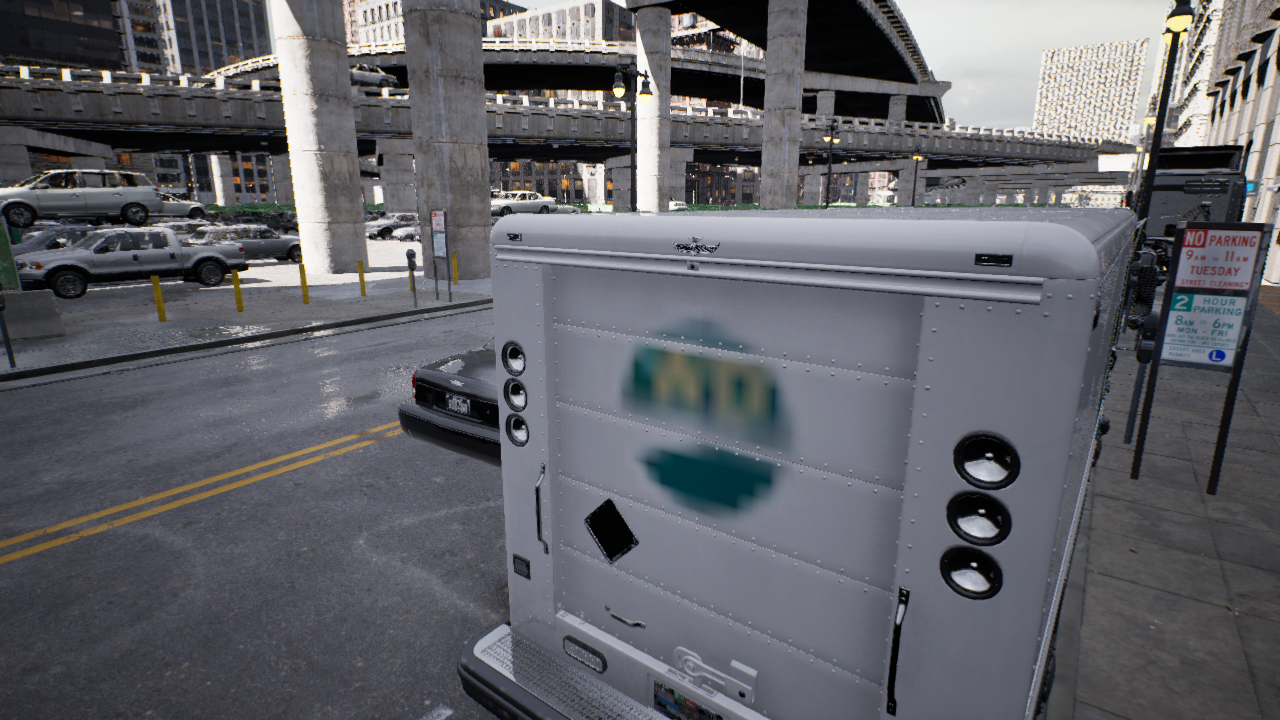
Venue: downtown
Lighting: clear day
Vehicle rig: sedan